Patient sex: F
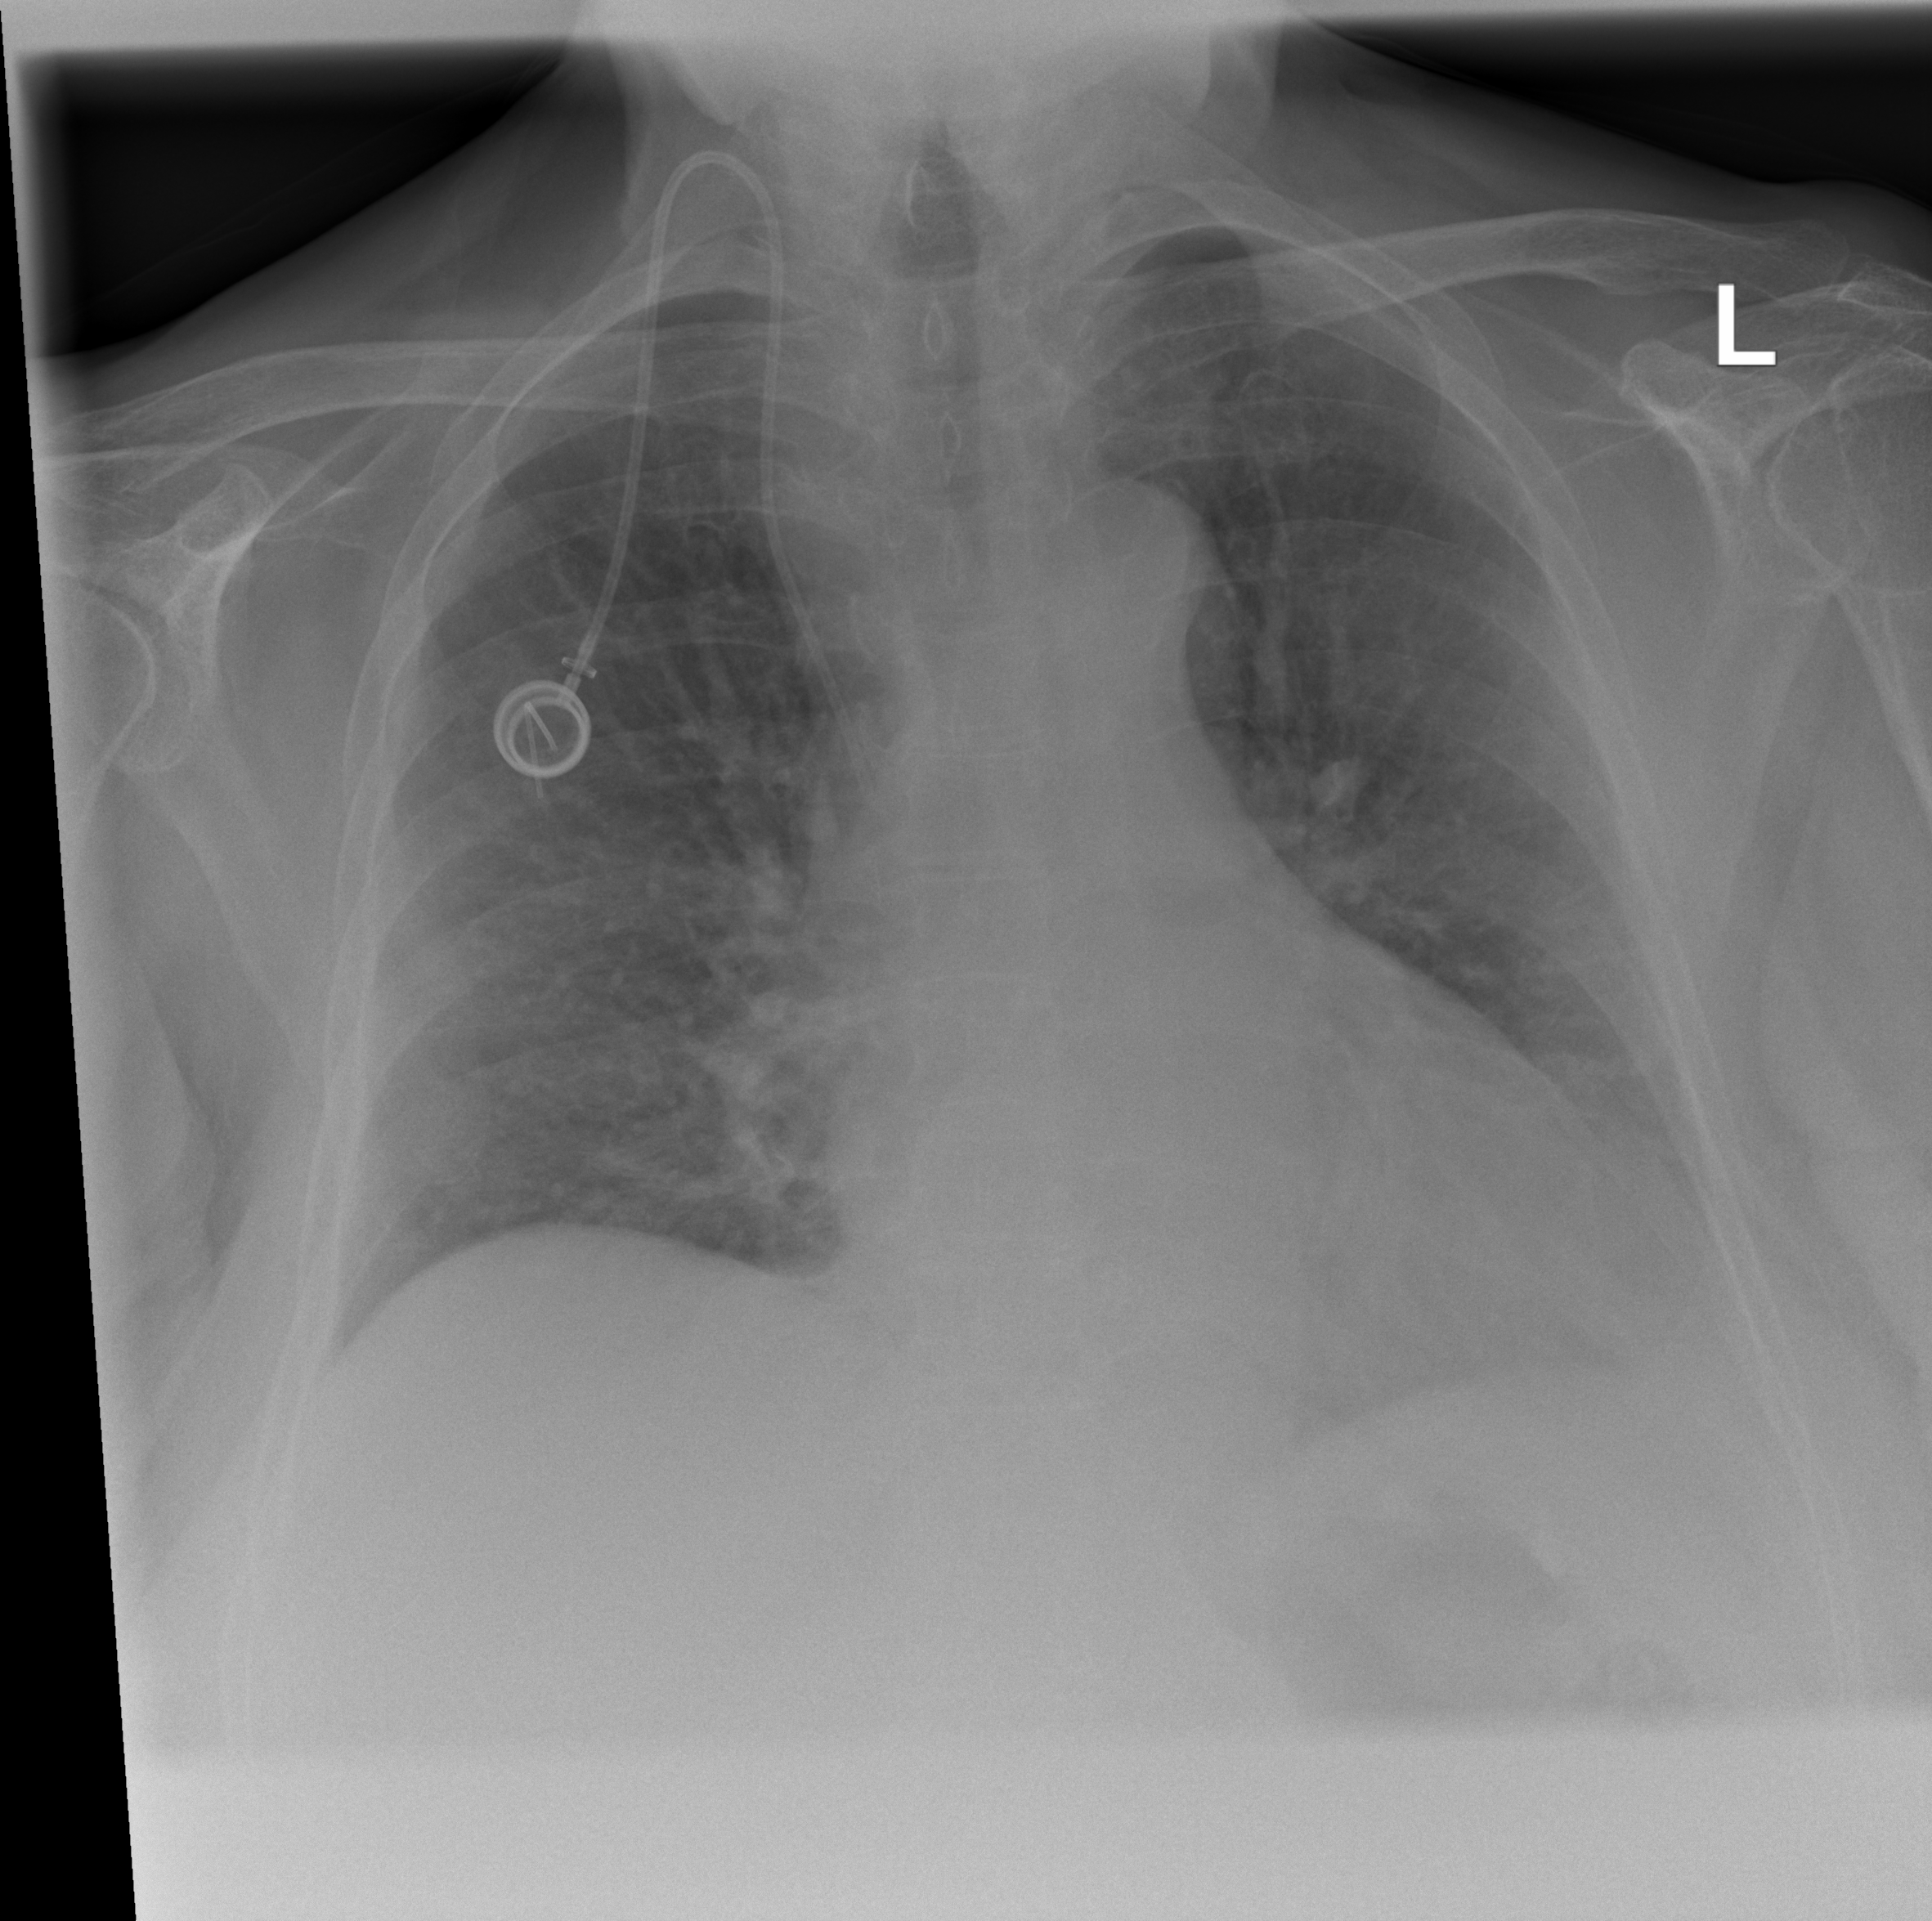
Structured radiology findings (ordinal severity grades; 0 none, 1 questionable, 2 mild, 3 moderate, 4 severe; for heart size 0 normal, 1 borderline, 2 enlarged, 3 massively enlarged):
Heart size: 2
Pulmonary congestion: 1
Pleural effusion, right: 0
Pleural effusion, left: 2
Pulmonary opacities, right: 2
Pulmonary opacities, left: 1
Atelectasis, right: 2
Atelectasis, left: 2